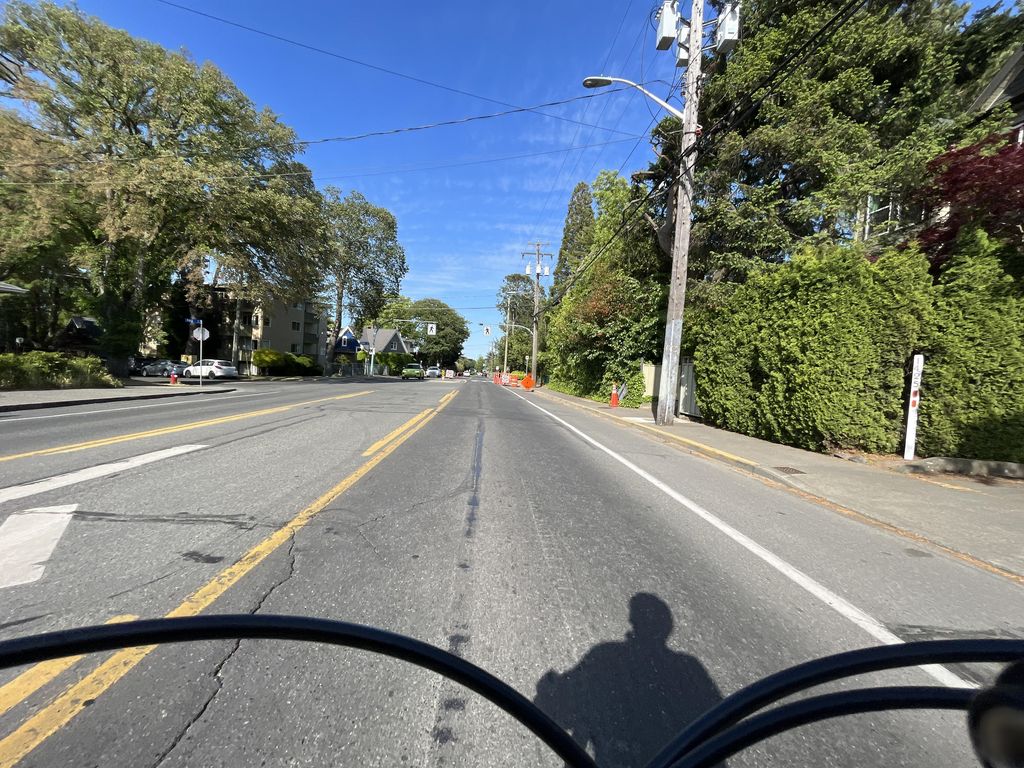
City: victoria